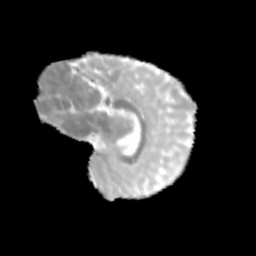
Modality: MD
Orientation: sagittal
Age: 12
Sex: female
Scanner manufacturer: siemens
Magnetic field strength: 3 T
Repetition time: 3.8 s
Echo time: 0.07 s